Question: I am trying to create a section that will have preview thumbnails, and that when a preview is clicked, a div containing extended content related to that section will be opened in the same page. Here is an illustration:

I want the extended div to push down the thumbnail divs on the row below it, as per the illustration.
<URL> is a simplified fiddle with wrong generated configuration
HTML:
'''
<div class="container">
<div class="preview"></div>
<div class="extended"></div>
<div class="preview"></div>
<div class="preview"></div>
<div class="preview"></div>
<div class="preview"></div>
<div class="preview"></div>
</div>
'''
CSS:
'''
.container {
position: relative;
width: 200px;
height: 200px;
}
.preview {
width: 50px;
height: 50px;
background: #c35;
position: relative;
float: right;
margin-left: 1px;
margin-bottom: 1px;
}
.preview:hover {
background: #f90;
}
.extended {
width: 152px;
height: 0;
display: none;
background: #f90;
position: relative;
float: right;
margin-bottom: 1%;
}
'''
jQuery
'''
$(document).ready(function () {
$('div.preview').click(function () {
$('div.extended').css('height', 50);
$('div.extended').css('display', 'block');
});
});
'''
Can anyone help me get this right?
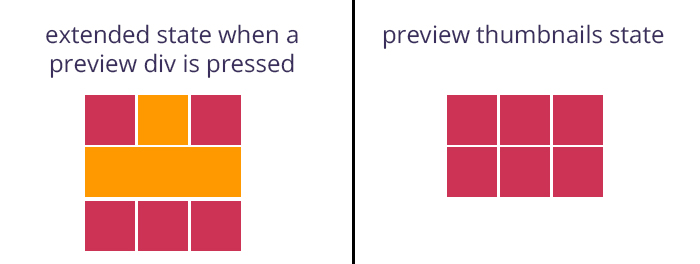
Answer: If you can change the DOM position of the extended elements, then this will work. I've assigned two <URL> which are , and changed your DOM a bit, so that by clicking on the relevant 'div', you will get the appropriate collapsed content.
<URL>
<URL>
'''
$(document).ready(function () {
$('div.preview').click(function () {
$('div.extended').css({'display':'none'});
$('div.extended[data-preview="'+ $(this).attr('data-bind') +'"]').css({'display':'block'});
});
});
'''